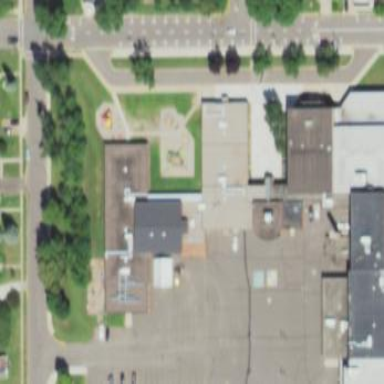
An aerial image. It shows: School building.